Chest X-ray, PA view. Patient: 69 years old, sex F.
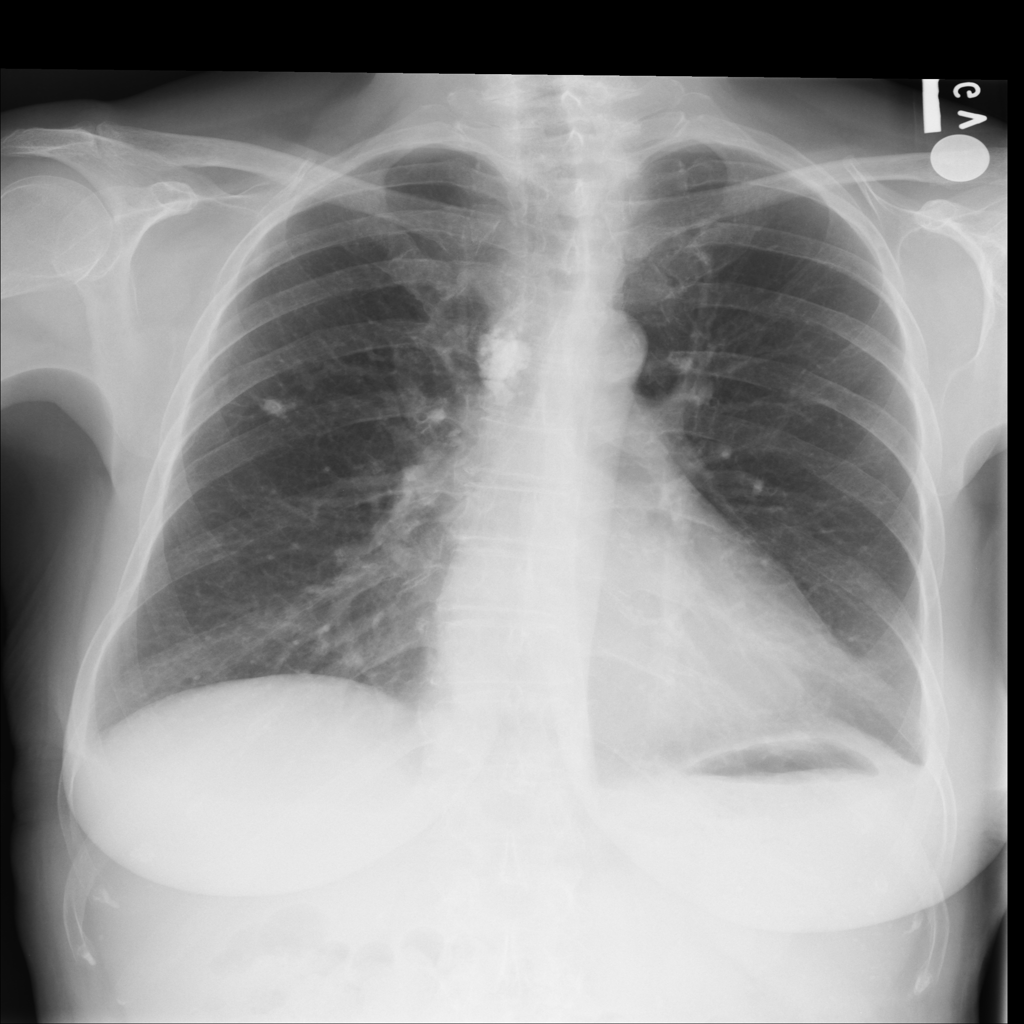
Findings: Effusion